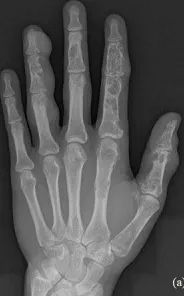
Multiple enchondromas in the left hand, about 15 enchondroma foci in all phalanges in fingers I-IV and in metacarpal bones I-IV.
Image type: radiology (x_ray)